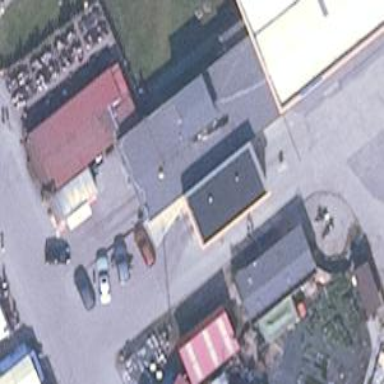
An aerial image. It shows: Car wash facility.